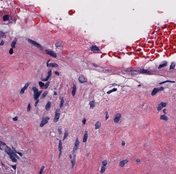
Tumor epithelial tissue: no
Tumor-associated stroma tissue: yes
Normal tissue: no